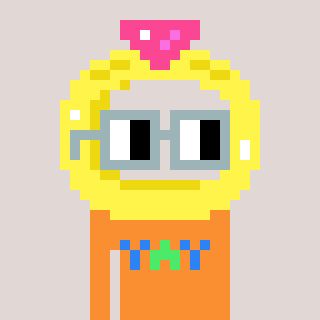
a pixel art character with square dark gray glasses, a ring-shaped head and a orange-colored body on a warm background